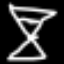
Label: hourglass